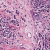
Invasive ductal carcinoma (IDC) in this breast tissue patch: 1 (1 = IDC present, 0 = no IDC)